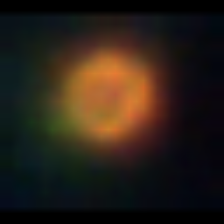
Taxon: NanoPlankton
Group: Other